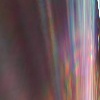
Label: sunburn